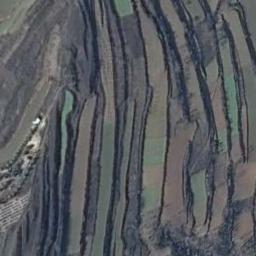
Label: terrace